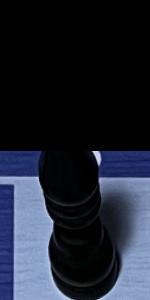
Label: Bishop_Black